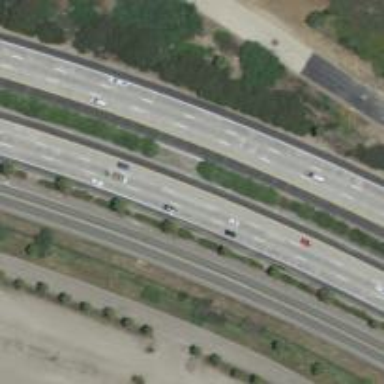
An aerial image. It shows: Motorway.